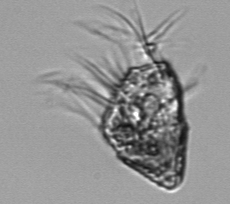
Label: Strombidium_morphotype1